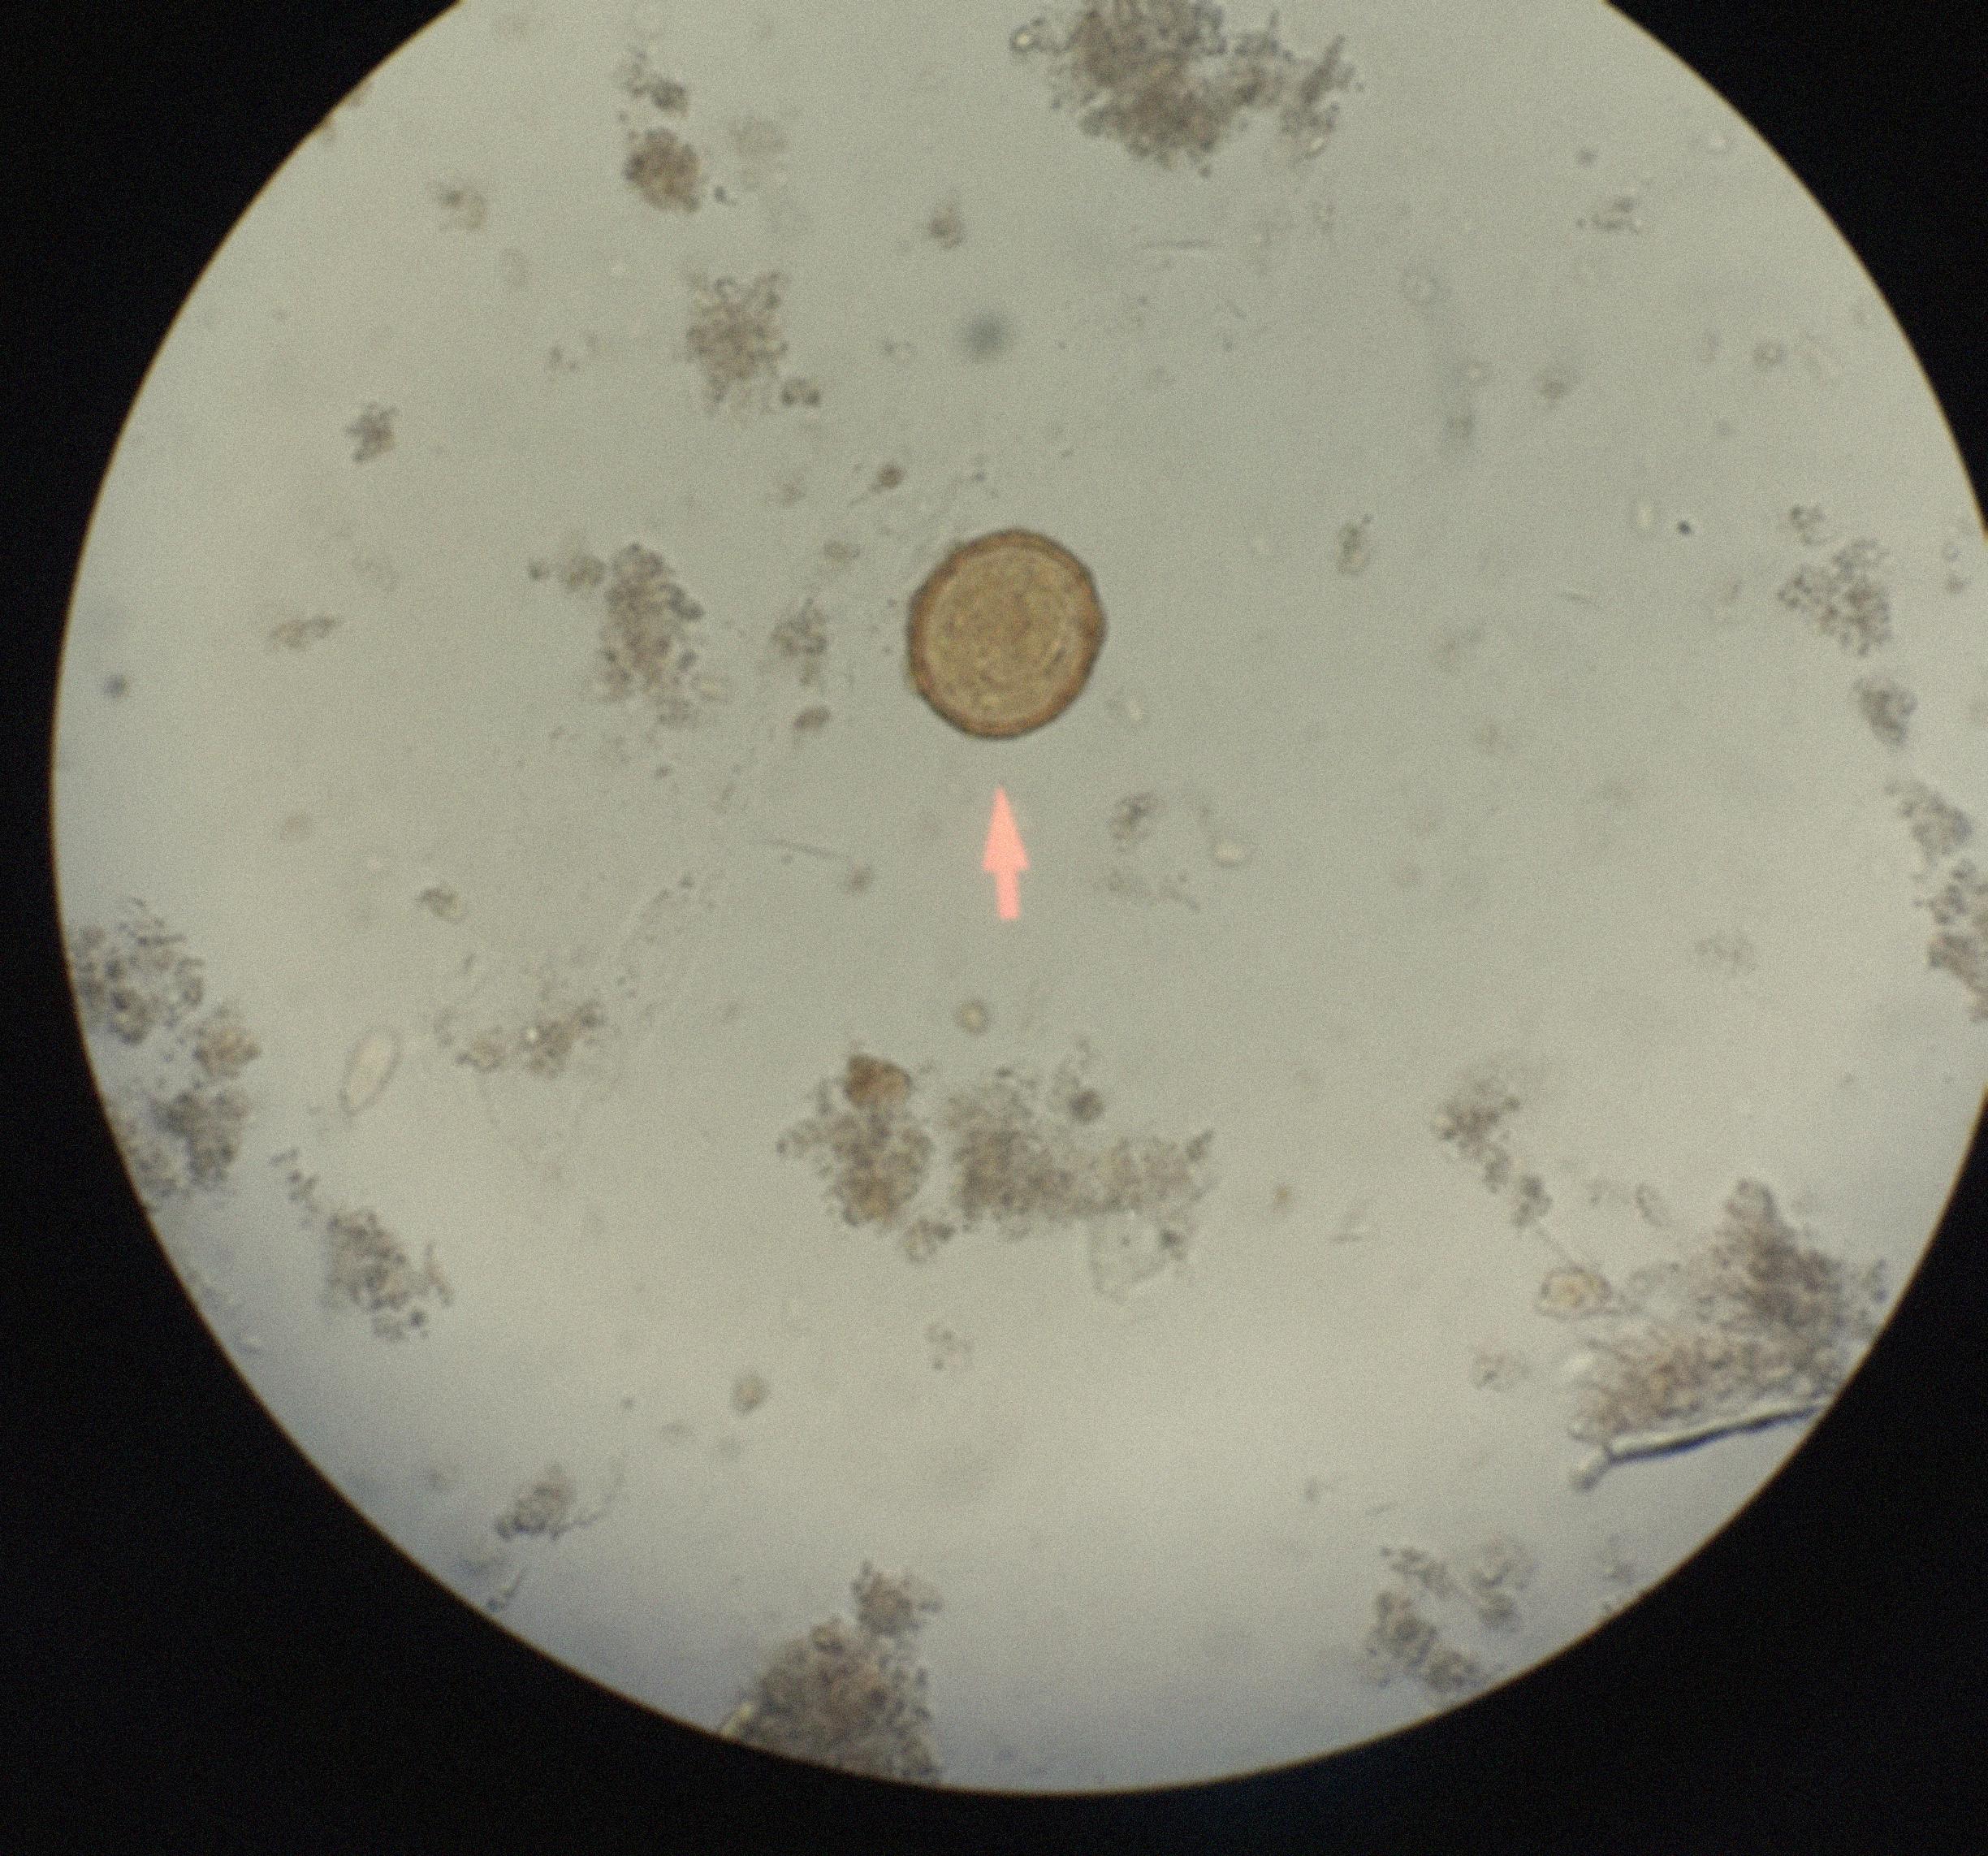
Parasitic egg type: Ascaris lumbricoides